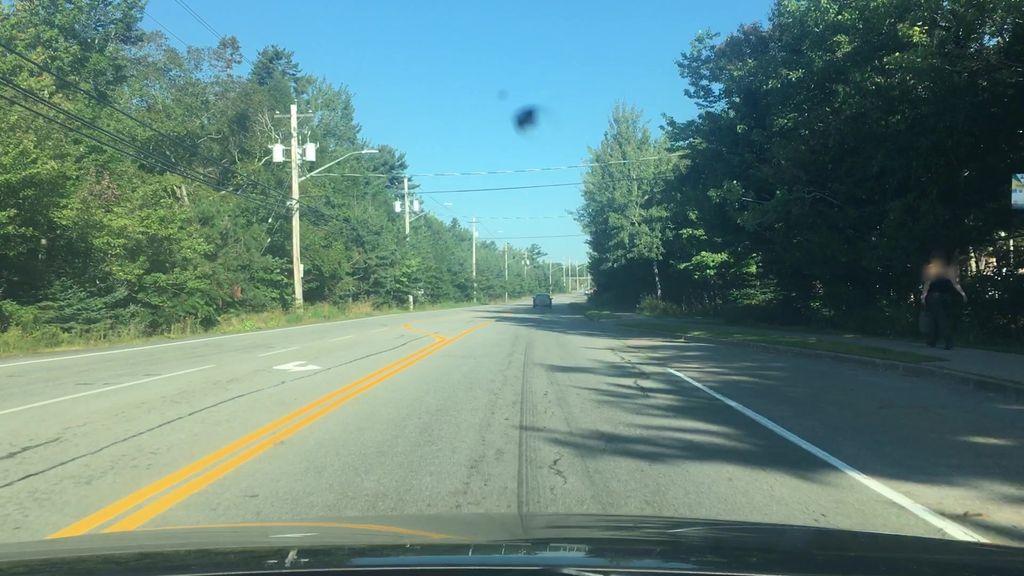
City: halifax